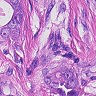
Metastatic tissue present: yes